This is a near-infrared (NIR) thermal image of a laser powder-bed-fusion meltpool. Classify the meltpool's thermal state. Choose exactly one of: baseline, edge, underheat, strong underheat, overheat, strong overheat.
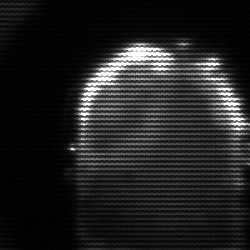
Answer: baseline